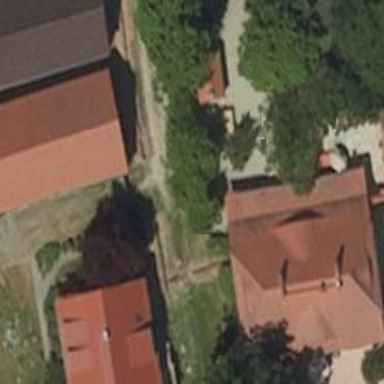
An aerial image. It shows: Building with hipped roof. The red roof runs along the structure.